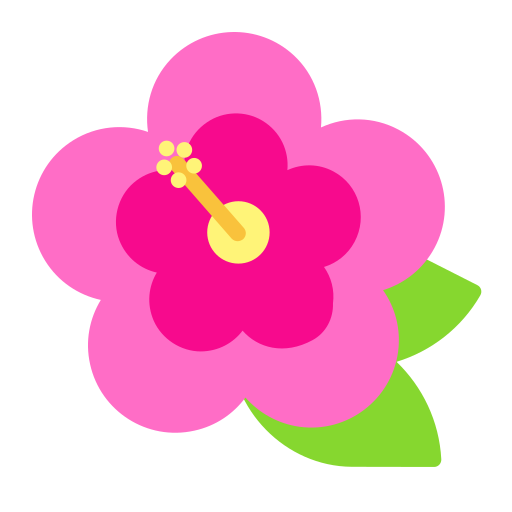
hibiscus flat